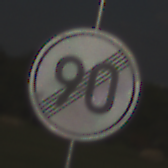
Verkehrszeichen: EndeGeschwindigkeit90
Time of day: MorningAfternoon
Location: Outdoor (Nature)
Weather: PartlyCloudy
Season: NotSpecified
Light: Natural